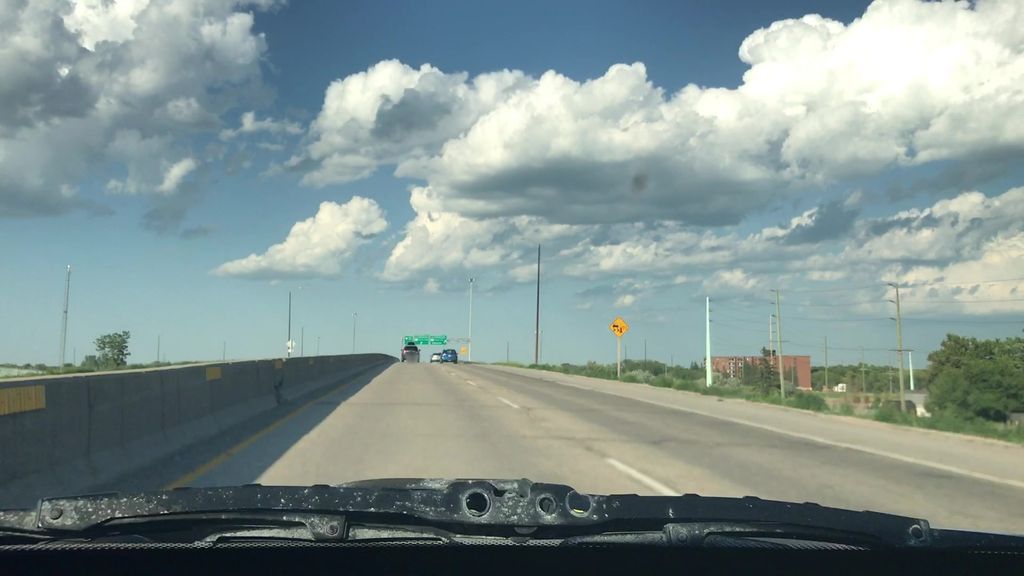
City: winnipeg